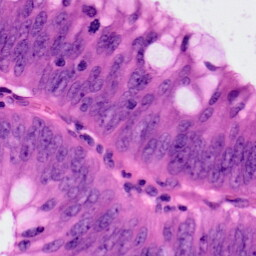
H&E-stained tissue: Colon